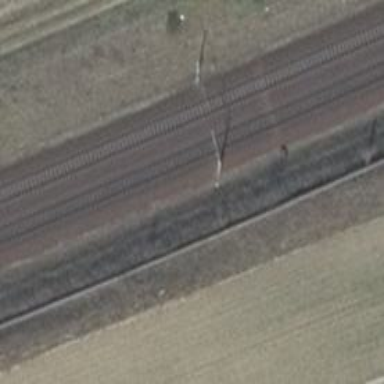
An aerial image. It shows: Railway milestone with catenary mast.